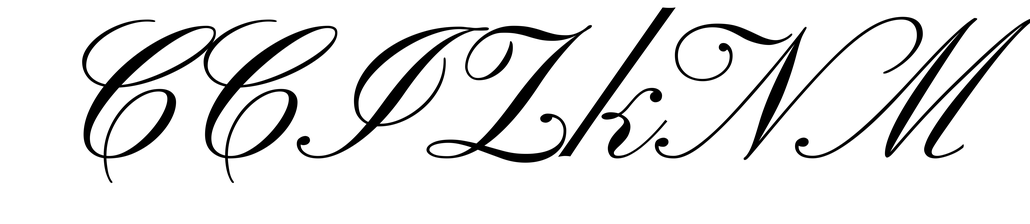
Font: PinyonScript-Regular